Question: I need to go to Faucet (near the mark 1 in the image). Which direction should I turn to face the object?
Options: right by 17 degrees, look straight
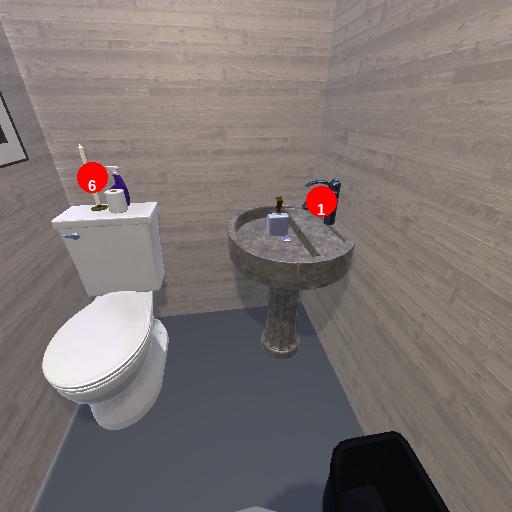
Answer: right by 17 degrees